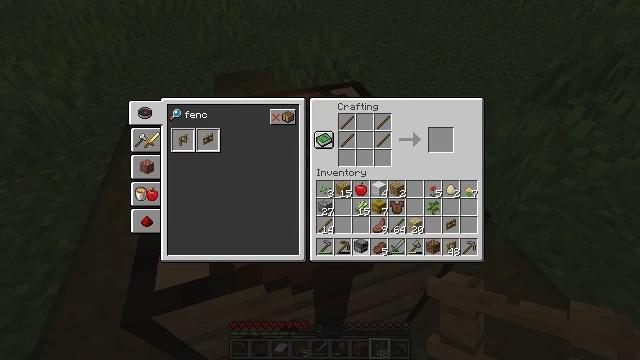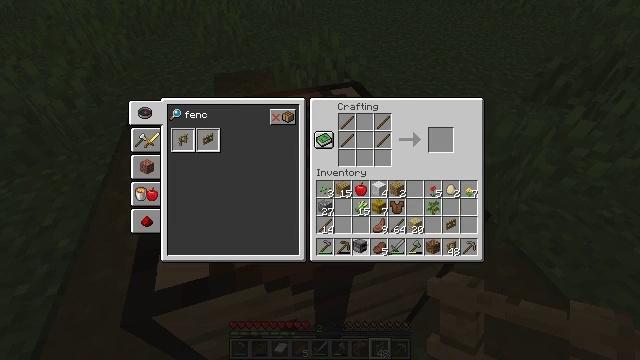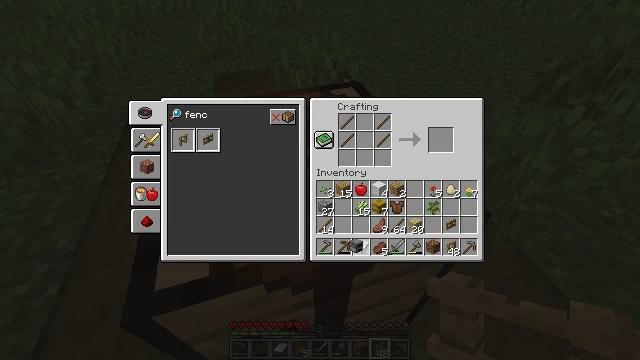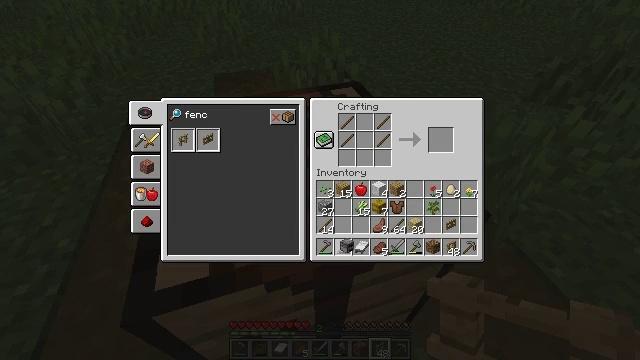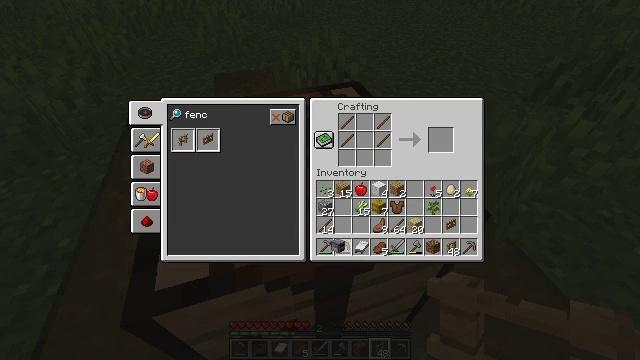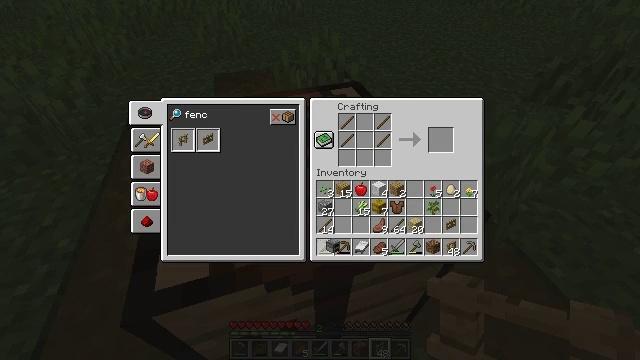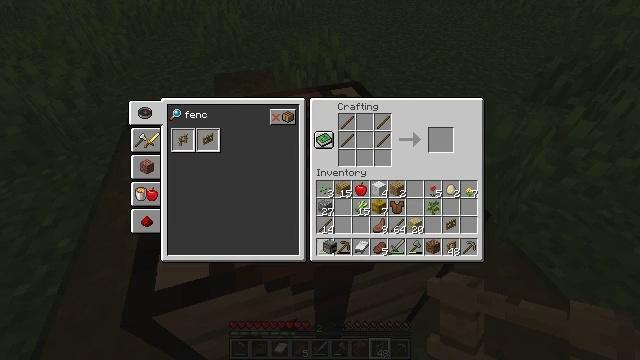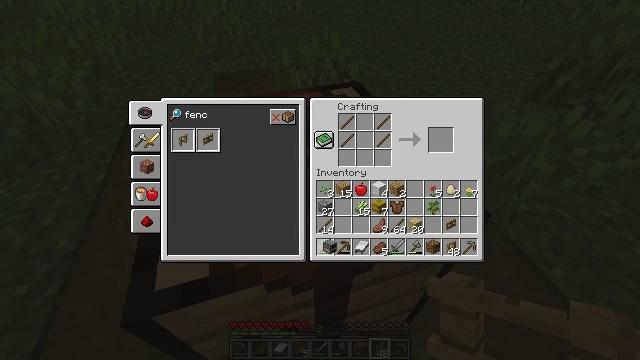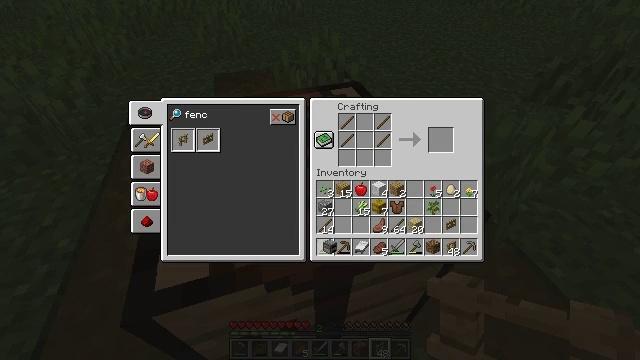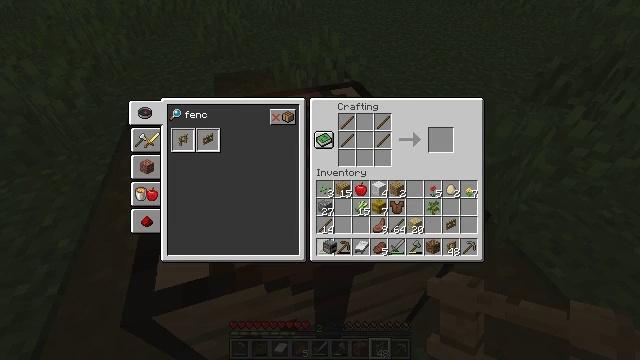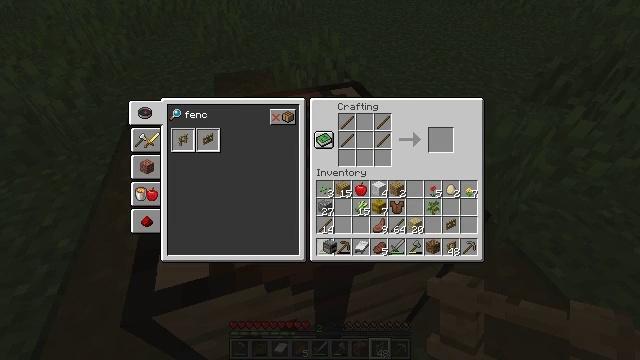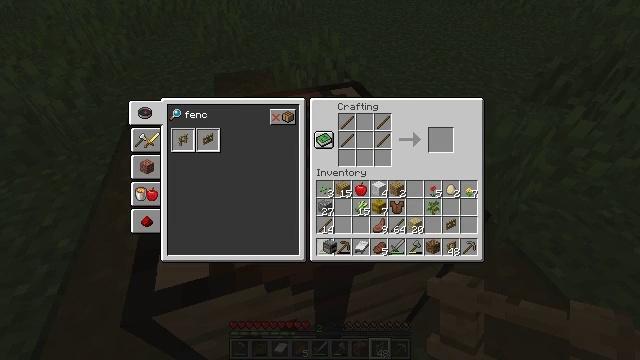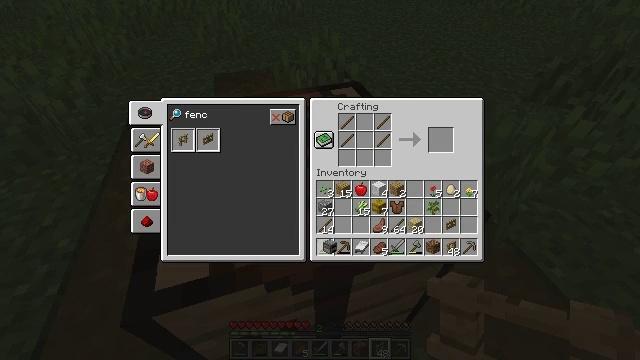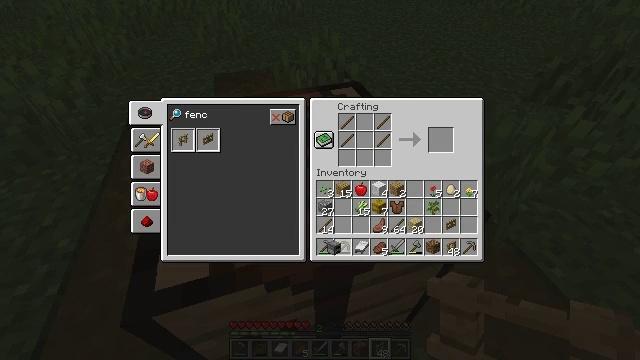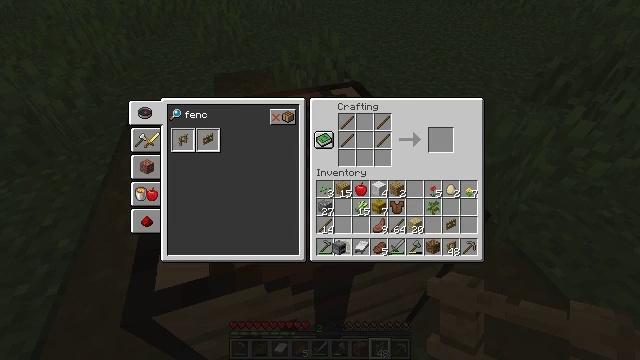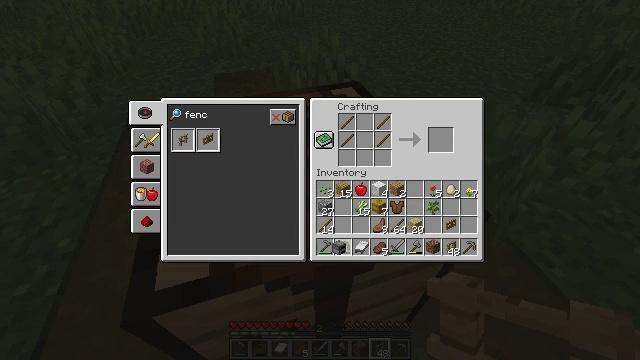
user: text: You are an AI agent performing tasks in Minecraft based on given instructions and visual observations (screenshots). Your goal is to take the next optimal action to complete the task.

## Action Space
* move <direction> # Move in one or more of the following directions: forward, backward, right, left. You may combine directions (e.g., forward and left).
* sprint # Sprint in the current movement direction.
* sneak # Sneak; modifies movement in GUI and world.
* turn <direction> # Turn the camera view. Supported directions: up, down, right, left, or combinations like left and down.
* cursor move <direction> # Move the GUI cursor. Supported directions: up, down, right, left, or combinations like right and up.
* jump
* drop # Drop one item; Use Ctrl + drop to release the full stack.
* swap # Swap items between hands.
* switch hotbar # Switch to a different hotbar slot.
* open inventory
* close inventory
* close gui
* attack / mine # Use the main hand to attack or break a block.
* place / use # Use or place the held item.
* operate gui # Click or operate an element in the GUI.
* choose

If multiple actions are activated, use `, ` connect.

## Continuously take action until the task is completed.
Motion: motion action
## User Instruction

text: Make a birch fence gate in the crafting grid.
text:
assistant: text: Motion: no_op
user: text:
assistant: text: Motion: no_op
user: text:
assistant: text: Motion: cursor move left
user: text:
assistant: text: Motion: cursor move left
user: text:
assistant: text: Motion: no_op
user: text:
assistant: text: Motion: no_op
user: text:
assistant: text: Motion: no_op
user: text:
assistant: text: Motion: no_op
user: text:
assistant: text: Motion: no_op
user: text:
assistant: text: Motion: no_op
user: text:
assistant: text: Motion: no_op
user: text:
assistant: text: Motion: no_op
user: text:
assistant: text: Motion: no_op
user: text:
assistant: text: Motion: no_op
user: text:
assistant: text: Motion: no_op
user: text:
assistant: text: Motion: no_op
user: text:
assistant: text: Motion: no_op
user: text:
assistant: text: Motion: no_op
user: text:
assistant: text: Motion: operate gui
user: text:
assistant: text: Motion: operate gui
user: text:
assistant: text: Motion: operate gui
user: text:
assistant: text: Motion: no_op
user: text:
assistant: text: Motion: no_op
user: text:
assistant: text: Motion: cursor move up
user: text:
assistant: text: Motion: no_op
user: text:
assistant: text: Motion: no_op
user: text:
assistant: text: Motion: no_op
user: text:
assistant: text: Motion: no_op
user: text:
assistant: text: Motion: no_op
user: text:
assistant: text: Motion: no_op